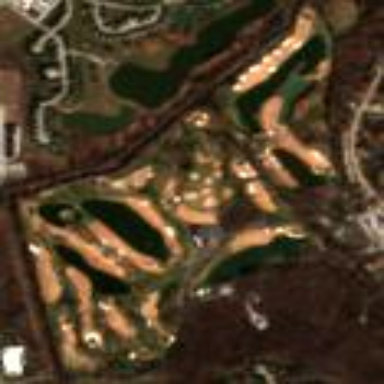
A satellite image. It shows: Golf course surrounded by greenery.